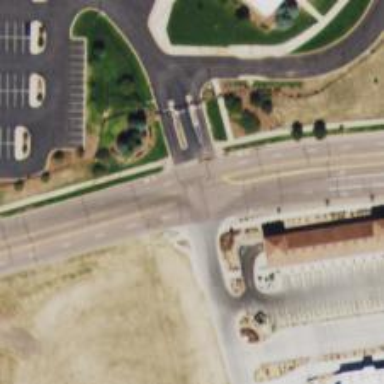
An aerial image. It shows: Tertiary road with asphalt surface.